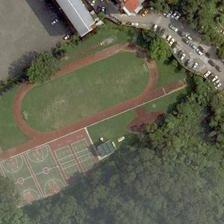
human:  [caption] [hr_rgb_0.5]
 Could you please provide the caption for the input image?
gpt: a playground with two basketball fields next to it is semisurrounded by many green plants .

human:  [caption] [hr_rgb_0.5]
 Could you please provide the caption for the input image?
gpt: a playground with two basketball fields next to it is semi-surrounded by many green trees .

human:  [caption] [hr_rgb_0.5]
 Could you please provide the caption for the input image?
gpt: the area here contains a exercise yard and a small parking lot, wreathed by a thick forest .

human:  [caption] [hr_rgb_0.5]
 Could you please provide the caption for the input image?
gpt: several buildings and many green trees are around a playground with two basketball fields next to it .

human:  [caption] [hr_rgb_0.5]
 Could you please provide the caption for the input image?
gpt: a playground with two basketball fields next to it is semisurrounded by many green plants .